Question: '''
<html>
<body>
index.php
<form action="config.php" method="Post">
<table>
<tr><td>DB Host: <input type="text" name="dbhost"></></tr>
<tr><td>DB Name: <input type="text" name="dbname"></td></tr>
<tr><td>DB pass: <input type="text" name="dbpass"></td></tr>
<tr><td><button type="submit" name="submit"> Submit</button></td></tr>
</table>
</form>
<?php
config.php
$dbhost = $dbname = $dbpass = "";
if ($_SERVER["REQUEST_METHOD"] == "POST") {
$dbname = test_input($_POST["dbname"]);
$dbpass = test_input($_POST["dbpass"]);
$con = mysql_connect('$dbhost', '$dbname', '$dbpass');
if (!$con) {
echo "could not connect" . mysql_error();
} else {
echo "Processing...";
}
}
function test_input($data)![enter image description here][1]
{
$data = trim($data);
$data = stripslashes($data);
$data = htmlspecialchars($data);
return $data;
}
?>
'''
this is the error:
> could not connectphp_network_getaddresses: getaddrinfo failed: No such host is known.

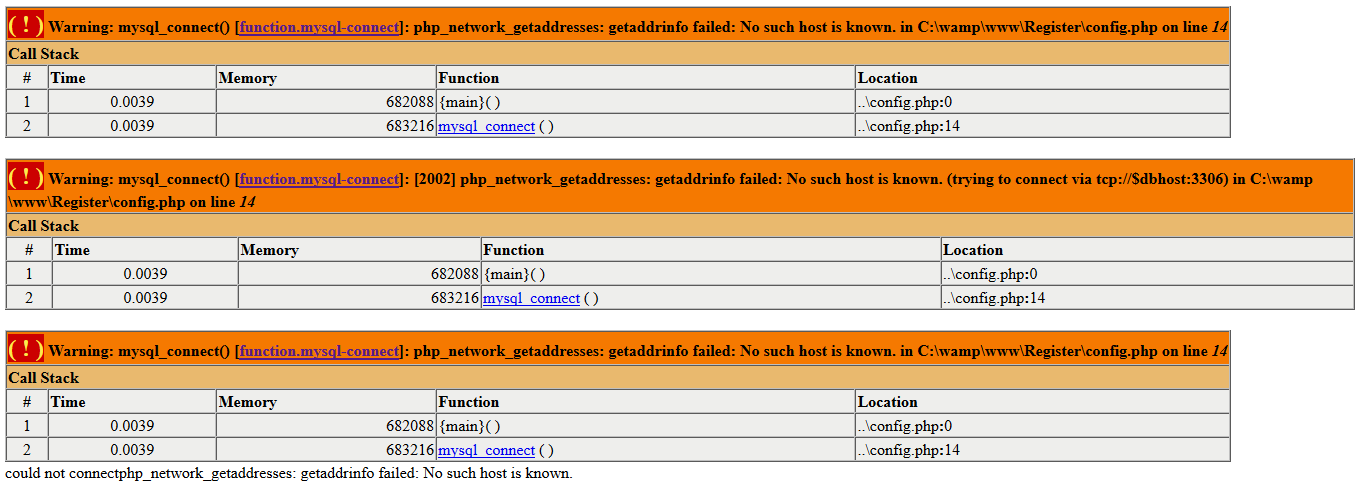
Answer: change
'''
$con = mysql_connect('$dbhost', '$dbname', '$dbpass');
'''
to
'''
$con = mysql_connect($dbhost, $dbname, $dbpass);
'''